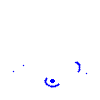
Particle: kaon